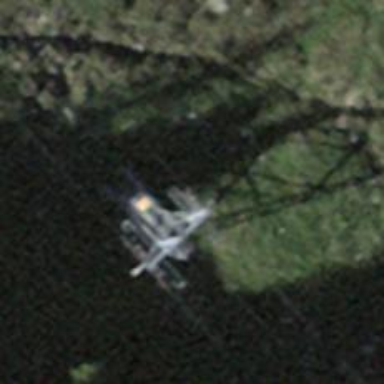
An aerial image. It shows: Pylon for aerialway.